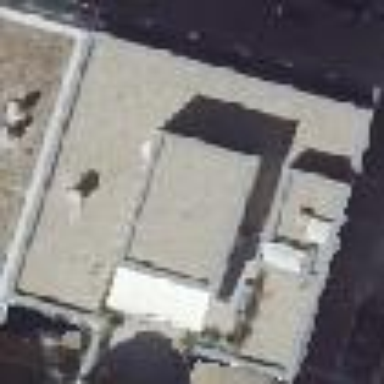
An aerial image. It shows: Office building.